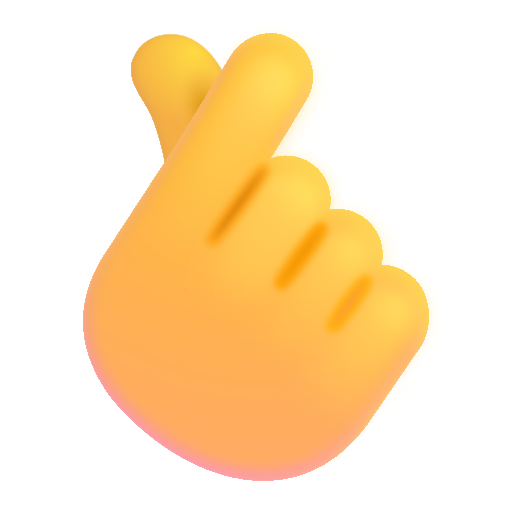
hand with index finger and thumb crossed color default